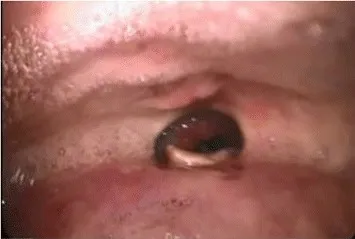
Laryngofiberscopic view of the cicatrix. The diameter was about 6 mm. Epiglottis is observed beyond the opening.
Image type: medical_photograph (other_medical_photograph)